七年级 · 度量几何学
（2020$\cdot$浙江湖州市$\cdot$七年级期末）问题情境: 如图 1, $\mathrm{AB} / / \mathrm{CD}, \angle \mathrm{A}=30^{\circ}, \angle \mathrm{C}=40^{\circ}$, 求 $\angle \mathrm{AEC}$的度数.小明的思路是:

图1

图2

图3

（1）初步尝试: 按小明的思路, 求得 $\angle \mathrm{AEC}$ 的度数; (2) 问题迁移：如图 2, $\mathrm{AB} / / \mathrm{CD}$, 点 $\mathrm{E} 、 \mathrm{~F}$为 $\mathrm{AB} 、 \mathrm{CD}$ 内部两点, 问 $\angle \mathrm{A} 、 \angle \mathrm{E} 、 \angle \mathrm{F}$ 和 $\angle \mathrm{D}$ 之间有何数量关系? 请说明理由;

(3) 应用拓展: 如图 3, $\mathrm{AB} / / \mathrm{CD}$, 点 $\mathrm{E} 、 \mathrm{~F}$ 为 $\mathrm{AB} 、 \mathrm{CD}$ 内部两点, 如果 $\angle \mathrm{E}+\angle \mathrm{EFG}=160^{\circ}$, 请直接写出 $\angle \mathrm{B}$ 与 $\angle$ $\mathrm{D}$ 之问的数量关系.

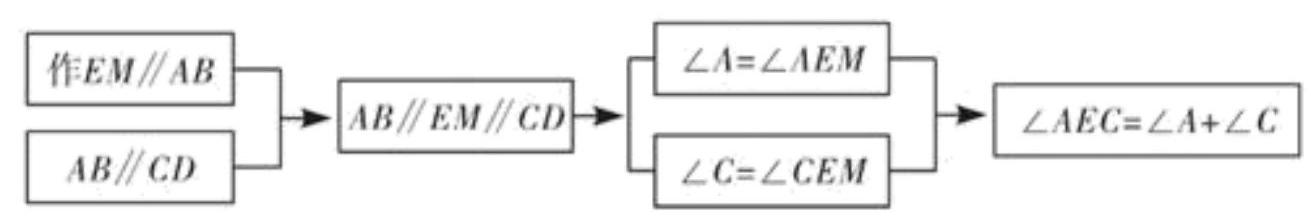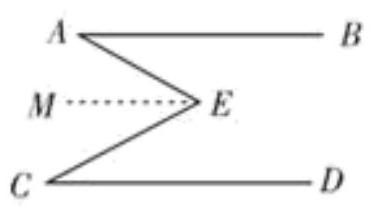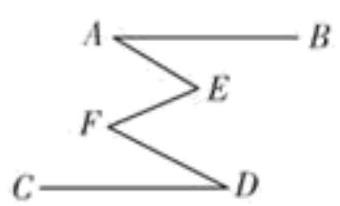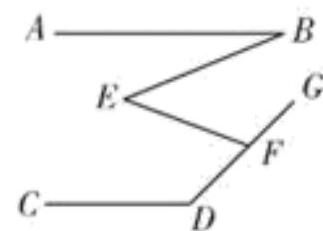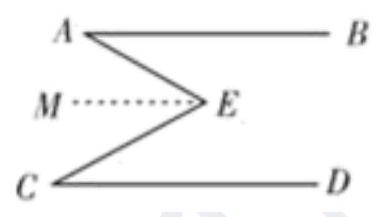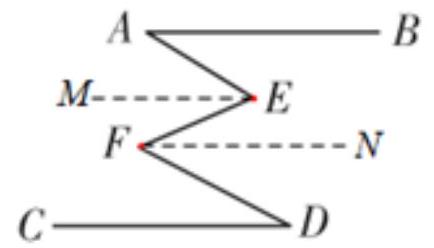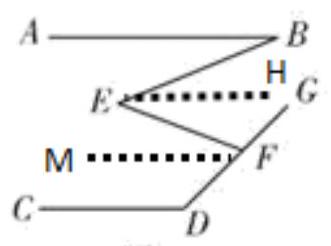
答案: (1) $70^{\circ}$
(2) 答案见解析
(3) $\angle B+\angle D=160^{\circ}$

【分析】(1) 添加辅助线, 转化基本图形, 过 $\mathrm{E}$ 作 $\mathrm{EM} / / \mathrm{AB}$, 利用平行线的性质可证得 $\angle \mathrm{A}=\angle \mathrm{AEM}$, $\angle \mathrm{C}=\angle \mathrm{CEM} ，$ 再证明 $\angle \mathrm{AEC}=\angle \mathrm{A}+\angle \mathrm{C}$, 继而可解答问题;

(2) 添加辅助线, 转化两直线平行的基本图形, 过点 $\mathrm{E}$ 作 $\mathrm{EM} / / \mathrm{AB}$, 过点 $\mathrm{F}$ 作 $\mathrm{FN} / / \mathrm{AB}$, 利用平行线的性质可证 $\mathrm{AB} / / \mathrm{ME} / / \mathrm{FN} / / \mathrm{CD}$, 再根据两直线平行, 内错角相等, 可证得 $\angle \mathrm{A}=\angle \mathrm{AEM}, \angle \mathrm{MEF}=$ $\angle \mathrm{EFN}, \angle \mathrm{D}=\angle \mathrm{DFN}$, 然后将三式相加, 可证得结论;

(3) 过点 $E$ 作 $E H / / A B$, 过点 $F$ 作 $F M / / A B$, 结合已知可证得 $A B / / C D / / F M / / E H$, 利用两直线平行, 同位角相等, 同旁内角互补, 可证 $\angle \mathrm{B}=\angle \mathrm{BEH}, \angle \mathrm{EFM}=\angle \mathrm{HEF}, \angle \mathrm{MFD}+\angle \mathrm{D}=180^{\circ}$, 再将三个等式相加, 整理可得到 $\angle \mathrm{B}+\angle \mathrm{D}=180^{\circ}+\angle \mathrm{BEF}-\angle \mathrm{EFD}$, 然后由 $\angle \mathrm{BEF}+\angle \mathrm{EFG}=160^{\circ}$, 可推出 $\angle \mathrm{BEF}-$ $\angle \mathrm{EFD}=-20^{\circ}$, 整体代入求出 $\angle \mathrm{B}+\angle \mathrm{D}$ 的值.

【详解】(1) 如图, 过 E 作 EM// AB,

$\because \mathrm{AB} / / \mathrm{CD}, \quad \therefore \mathrm{AB} / / \mathrm{ME} / / \mathrm{CD}, \quad \therefore \angle \mathrm{A}=\angle \mathrm{AEM}, \quad \angle \mathrm{C}=\angle \mathrm{CEM}, \quad \therefore \angle \mathrm{AEC}=\angle \mathrm{A}+\angle \mathrm{C}=70^{\circ}$;

(2) $\angle \mathrm{A}+\angle \mathrm{EFD}=\angle \mathrm{AEF}+\angle \mathrm{D}$

理由如下: 过点 $\mathrm{E}$ 作 $\mathrm{EM} / / \mathrm{AB}$, 过点 $\mathrm{F}$ 作 $\mathrm{FN} / / \mathrm{AB}$

$\because \mathrm{AB} / / \mathrm{CD}, \quad \therefore \mathrm{AB} / / \mathrm{ME} / / \mathrm{FN} / / \mathrm{CD}, \quad \therefore \angle \mathrm{A}=\angle \mathrm{AEM}, \quad \angle \mathrm{MEF}=\angle \mathrm{EFN}, \angle \mathrm{D}=\angle \mathrm{DFN}$,
$\therefore \angle \mathrm{A}+\angle \mathrm{EFD}=\angle \mathrm{AEF}+\angle \mathrm{D}$

(3) 过点 $\mathrm{E}$ 作 $\mathrm{EH} / / \mathrm{AB}$, 过点 $\mathrm{F}$ 作 $\mathrm{FM} / / \mathrm{AB}$,

图3

$\because \mathrm{AB} / / \mathrm{CD}, \quad \therefore \mathrm{AB} / / \mathrm{CD} / / \mathrm{FM} / / \mathrm{EH}$,

$\therefore \angle \mathrm{B}=\angle \mathrm{BEH}, \angle \mathrm{EFM}=\angle \mathrm{HEF}, \angle \mathrm{MFD}+\angle \mathrm{D}=180^{\circ}$,

$\therefore \angle \mathrm{B}+\angle \mathrm{EFM}+\angle \mathrm{MFD}+\angle \mathrm{D}=180^{\circ}+\angle \mathrm{BEH}+\angle \mathrm{HEF}$,

$\therefore \angle \mathrm{B}+\angle \mathrm{D}+\angle \mathrm{EFD}=180^{\circ}+\angle \mathrm{BEF}, \quad \therefore \angle \mathrm{B}+\angle \mathrm{D}=180^{\circ}+\angle \mathrm{BEF}-\angle \mathrm{EFD}$ 。

$\because \angle \mathrm{BEF}+\angle \mathrm{EFG}=160^{\circ}, \therefore \angle \mathrm{BEF}+180^{\circ}-\angle \mathrm{EFD}=160^{\circ}$,

$\therefore \angle \mathrm{BEF}-\angle \mathrm{EFD}=-20^{\circ} \quad \therefore \angle \mathrm{B}+\angle \mathrm{D}=180^{\circ}-20^{\circ}=160^{\circ}$.

【点睛】此题考查平行线的性质和判定, 正确添加辅助线, 熟练掌握和灵活运用相关知识是解题的关键.